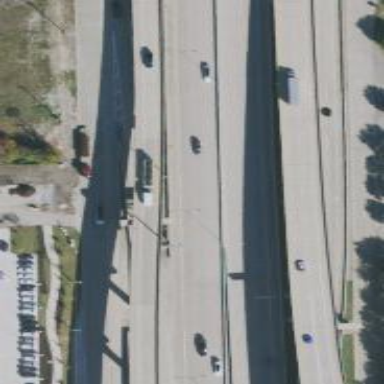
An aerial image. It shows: Toll gantry on the road.